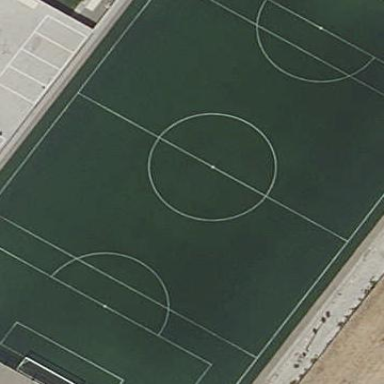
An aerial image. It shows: Soccer pitch designated for leisure and sports activities.